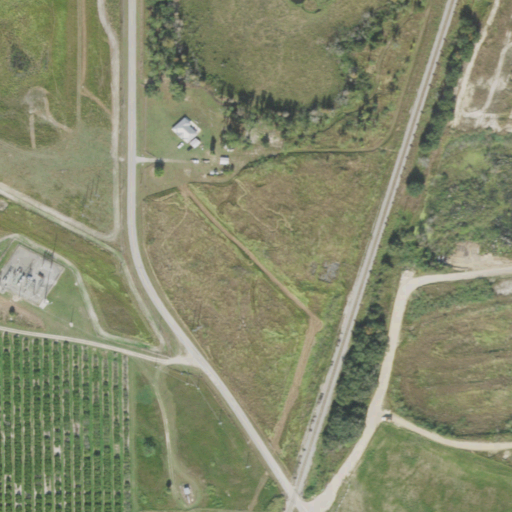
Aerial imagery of mountain in Florida named Sand Mountain containing grassland, shrub, open development, cultivated crops, low intensity development, barren land, woody wetlands, herbaceous wetlands, pasture, evergreen forest, and medium intensity development